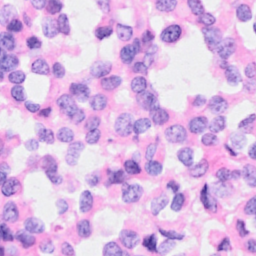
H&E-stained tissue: Breast